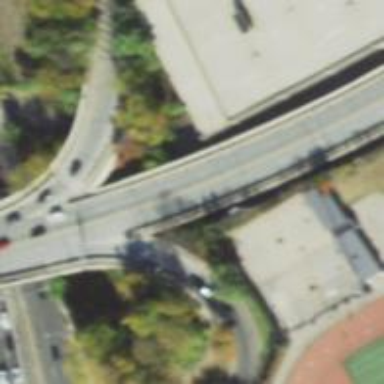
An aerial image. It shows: Primary link highway crossing bridge.